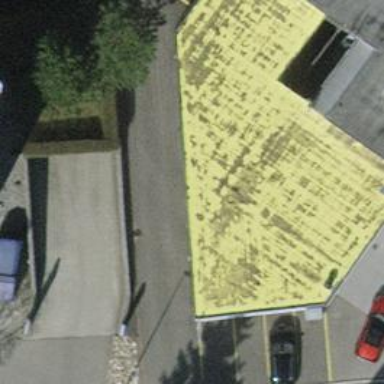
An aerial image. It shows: Car repair shop.